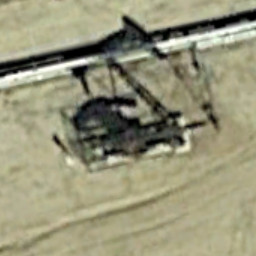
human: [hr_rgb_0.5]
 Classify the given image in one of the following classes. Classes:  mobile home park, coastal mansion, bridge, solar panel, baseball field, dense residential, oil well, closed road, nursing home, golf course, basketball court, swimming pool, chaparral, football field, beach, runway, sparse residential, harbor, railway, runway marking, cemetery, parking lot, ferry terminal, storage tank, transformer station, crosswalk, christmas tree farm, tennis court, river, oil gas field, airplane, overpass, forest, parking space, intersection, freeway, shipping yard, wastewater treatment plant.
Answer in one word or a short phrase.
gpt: oil well